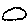
Label: cloud